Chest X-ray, PA view. Patient: 58 years old, sex F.
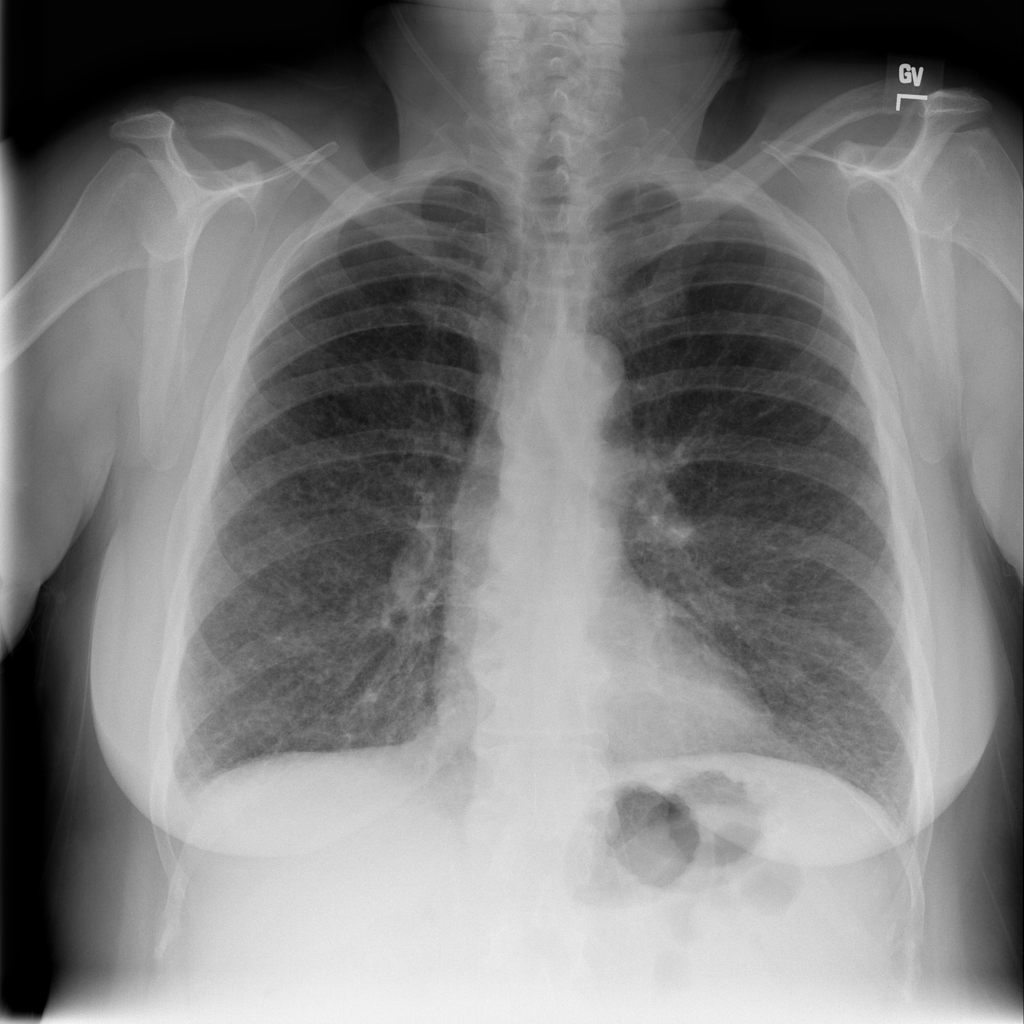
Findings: No Finding